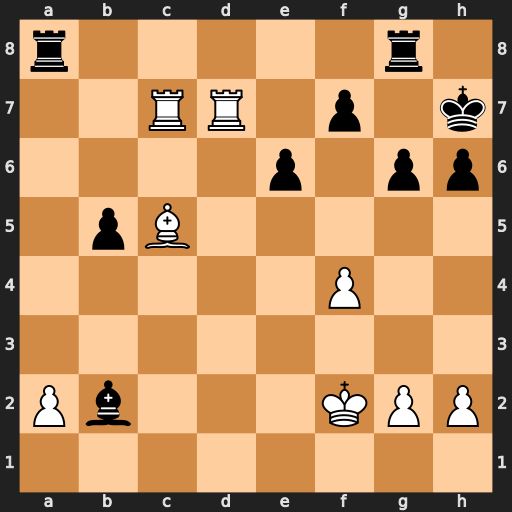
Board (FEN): r5r1/2RR1p1k/4p1pp/1pB5/5P2/8/Pb3KPP/8
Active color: w
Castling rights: -
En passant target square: -
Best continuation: Rxf7+ Rg7 Rxg7+ Bxg7 Bd4